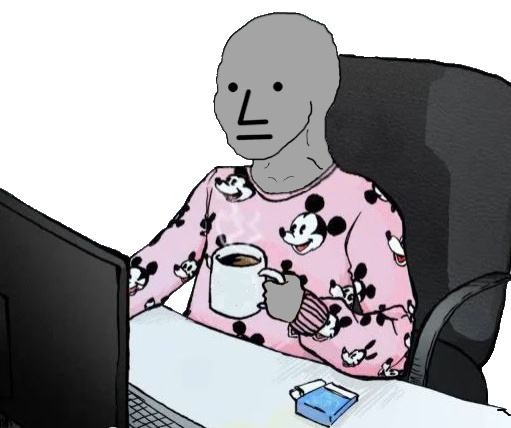
Label: 5_NPC